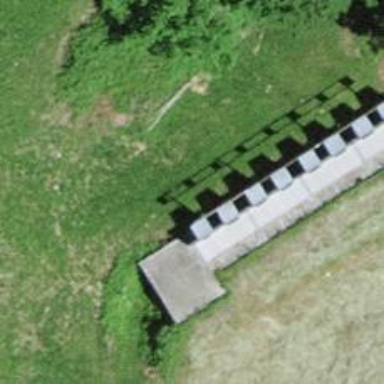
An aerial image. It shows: Retaining wall.